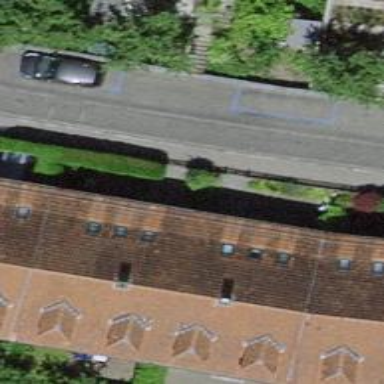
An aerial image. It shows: Residential building with gabled roof made of maroon roof tiles. The roof is oriented across the building.